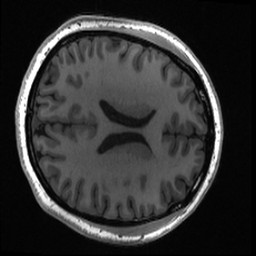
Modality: T1w
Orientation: axial
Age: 26
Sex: female